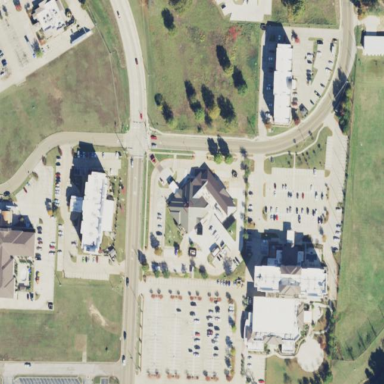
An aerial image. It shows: Healthcare facility identified as hospital.